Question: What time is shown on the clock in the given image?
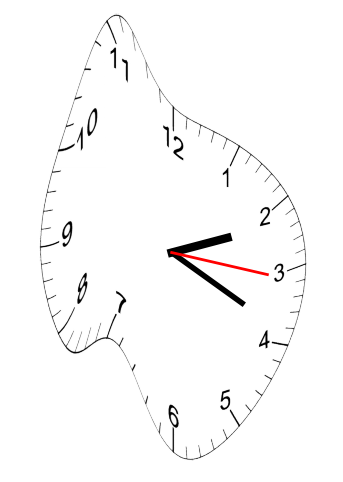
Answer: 02:19:16